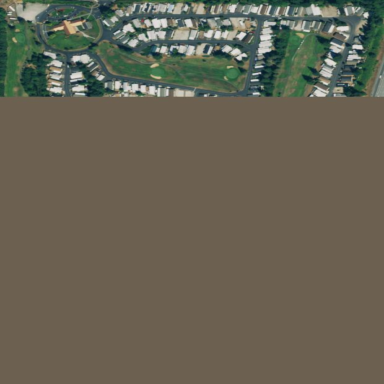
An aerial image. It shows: Residential neighbourhood known as trailer park.